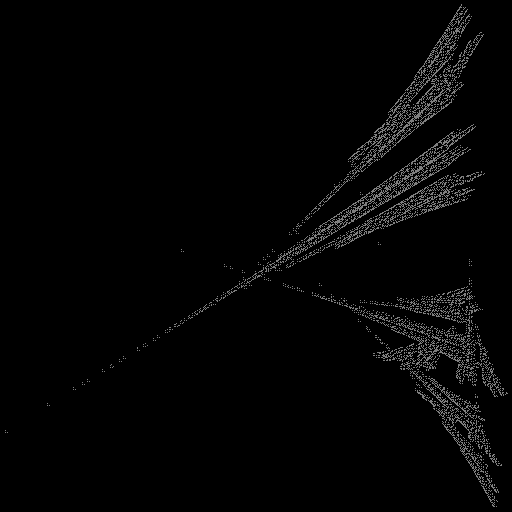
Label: ginkgo